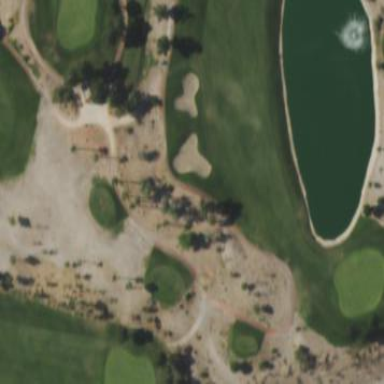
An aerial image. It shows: Grassy area designated as golf fairway.